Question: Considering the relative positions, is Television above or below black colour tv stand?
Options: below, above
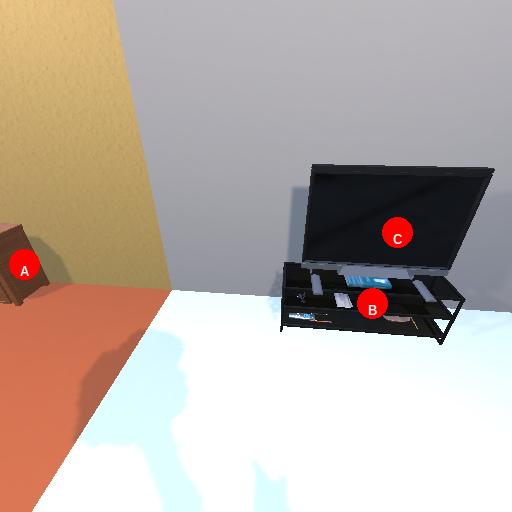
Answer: below